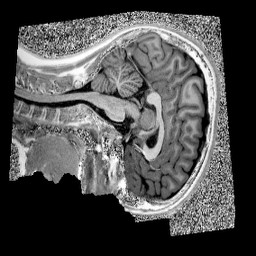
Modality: UNIT1
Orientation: sagittal
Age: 10
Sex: female
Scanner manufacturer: siemens
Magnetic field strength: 3 T
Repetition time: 4 s
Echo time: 0.00303 s